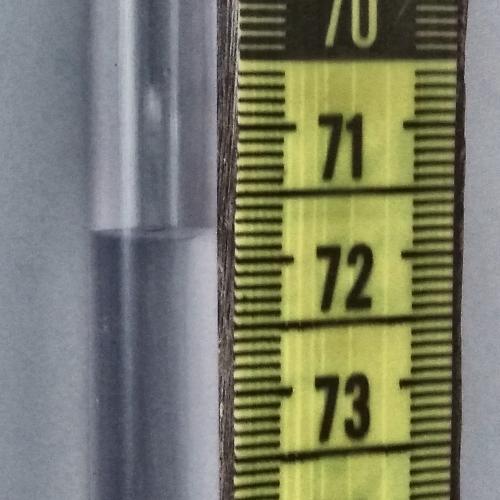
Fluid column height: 71.8 cm